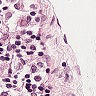
Metastatic tissue present: no